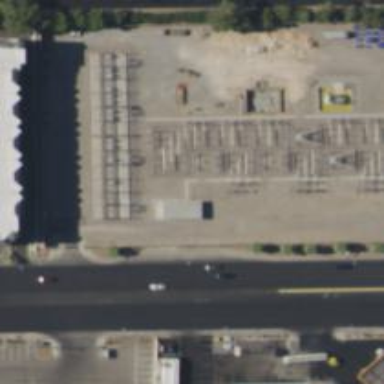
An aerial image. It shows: Power substation.